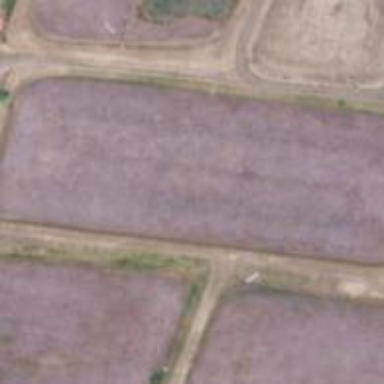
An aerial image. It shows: Farmland with cranberries as the main crop.